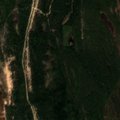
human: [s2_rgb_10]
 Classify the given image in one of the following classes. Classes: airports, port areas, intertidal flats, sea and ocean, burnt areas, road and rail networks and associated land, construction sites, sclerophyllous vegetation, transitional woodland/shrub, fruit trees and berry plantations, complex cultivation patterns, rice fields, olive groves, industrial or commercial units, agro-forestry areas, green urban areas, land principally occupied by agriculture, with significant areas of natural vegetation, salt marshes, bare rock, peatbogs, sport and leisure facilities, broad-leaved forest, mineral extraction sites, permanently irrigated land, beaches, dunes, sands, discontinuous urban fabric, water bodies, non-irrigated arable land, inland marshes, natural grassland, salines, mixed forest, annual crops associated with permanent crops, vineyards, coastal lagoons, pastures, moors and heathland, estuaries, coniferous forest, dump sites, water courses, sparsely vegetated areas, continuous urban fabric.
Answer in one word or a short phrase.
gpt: coniferous forest, mixed forest, sea and ocean